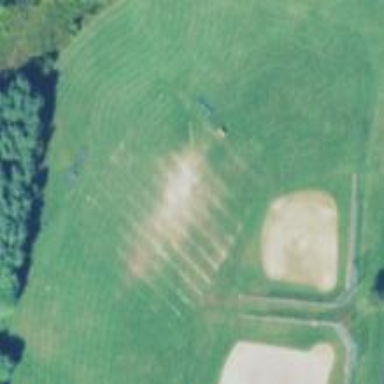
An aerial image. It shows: Baseball pitch for leisure land activities.